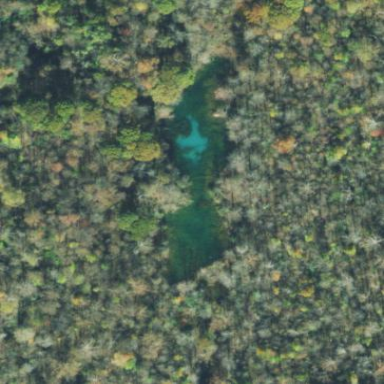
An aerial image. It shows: Peaceful pond surrounded by nature.